Question: I'm trying to get the java command to work on my computer. Whenever I try to use it, I get the error "'java' is not recognized as an internal or..."
So far I've traced the issue through my system environment variables, which has a variable PATH that links to "C:\ProgramData\Oracle\Java\javapath" or javapath for short.
There are 3 files in the javapath folder, and if you click on them a popup says:
But when I examine the properties of the shortcut and click "open folder location" it sends me to the right place (?? what is this).
Just in case, I tried to recreate the shortcut; I called it java2 and it now works (opens a command box for a split second and closes) when I click on it. However, testing it in command prompt with the line "java2 -version" returns "'java2' is not recognized as an internal or external..."
I just installed java 8, and I've verified that it was installed correctly
I'm running a 64 bit windows 7 OS
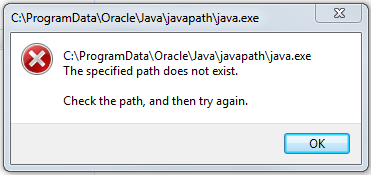
Answer: Have you checked your environment variables for Windows? When you installed the JDK/JRE the directory should have been added to the PATH variable. The directory added needs to contain the java.exe executable. It should be located in or something like that if you installed it using the default settings. Once you find that directory find the bin directory inside it.
In order to check that:
- - - -
Also, if the JAVA_HOME variable isn't already set, <URL>.